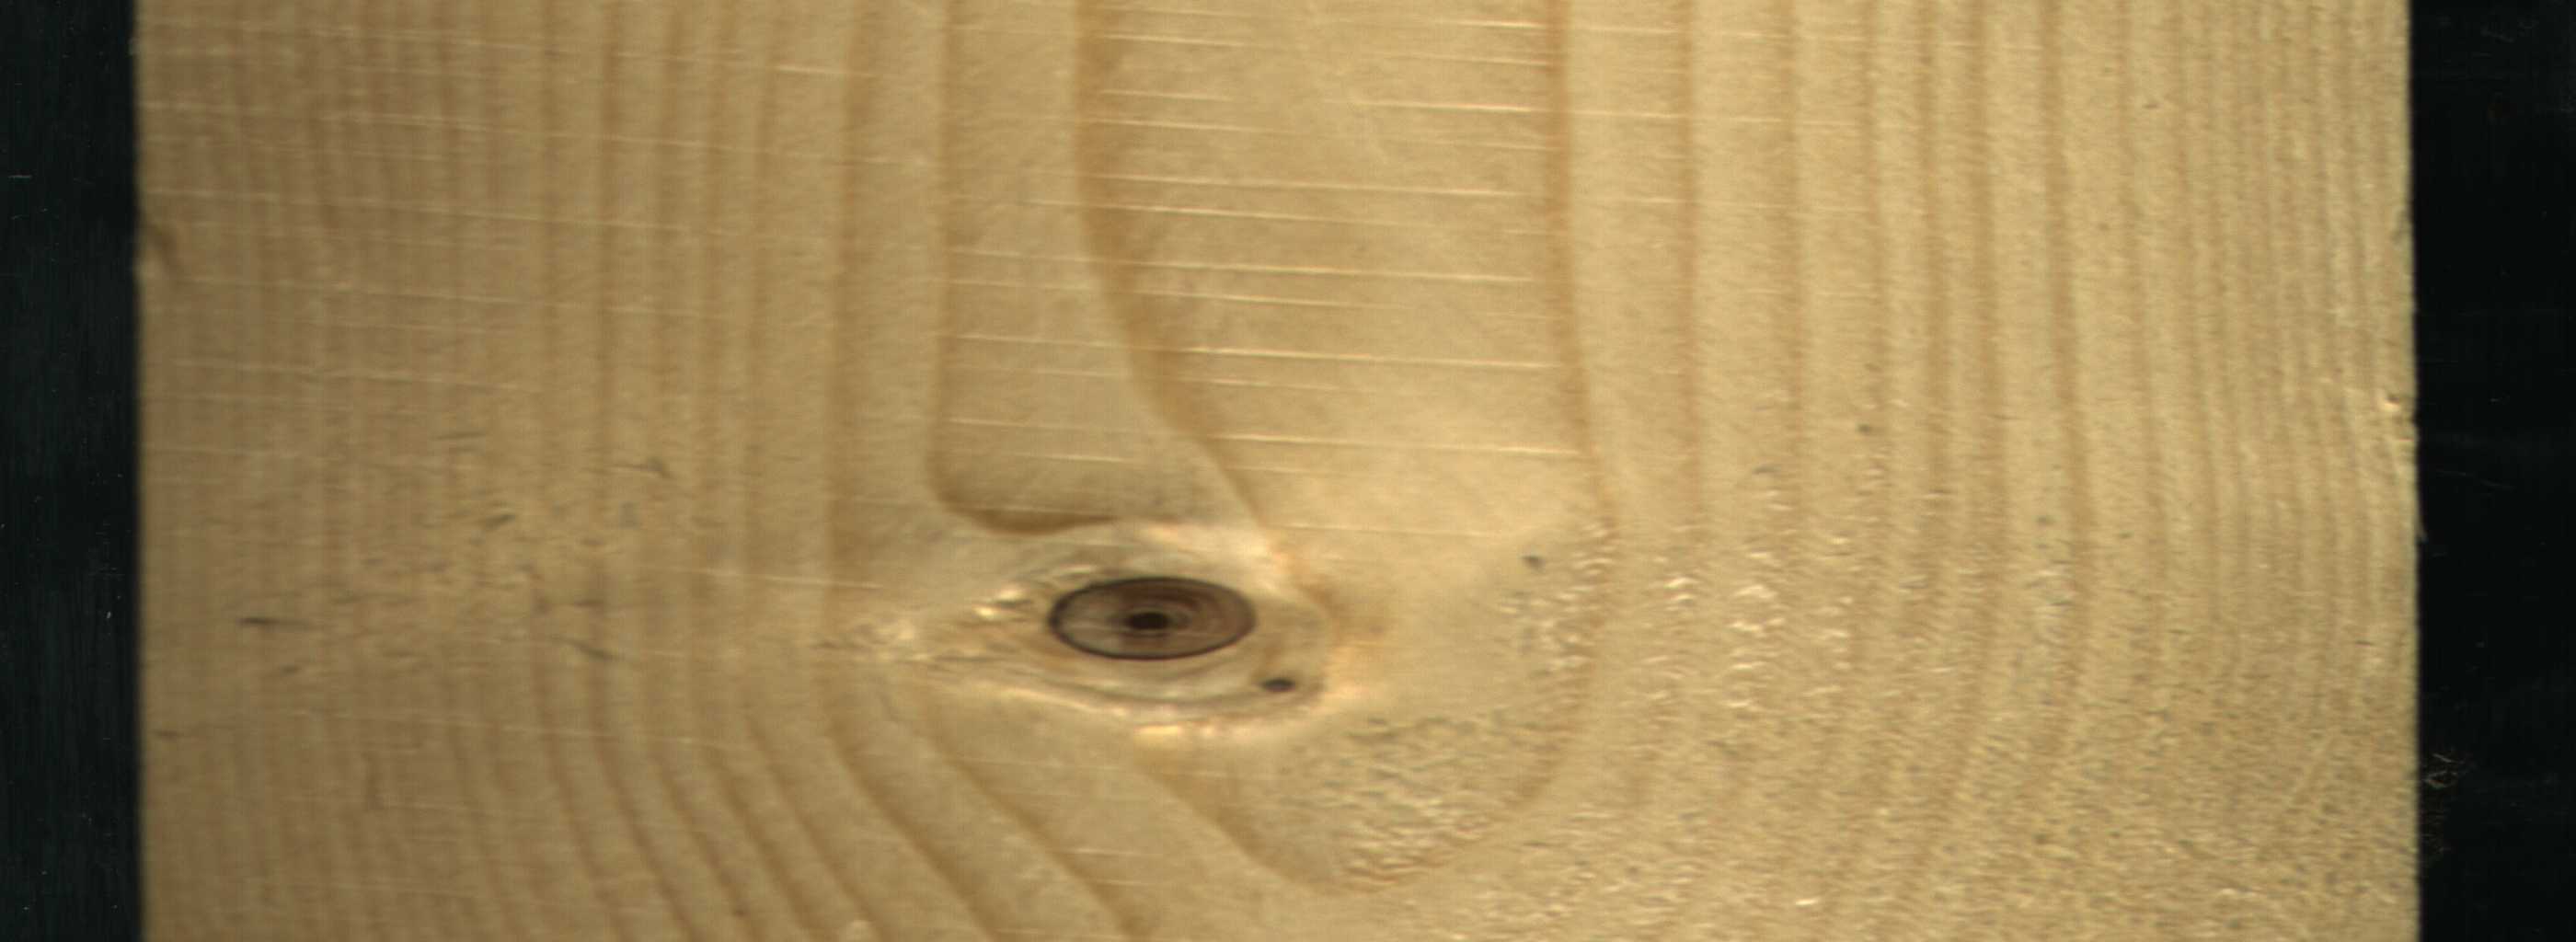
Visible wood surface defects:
Dead_Knot